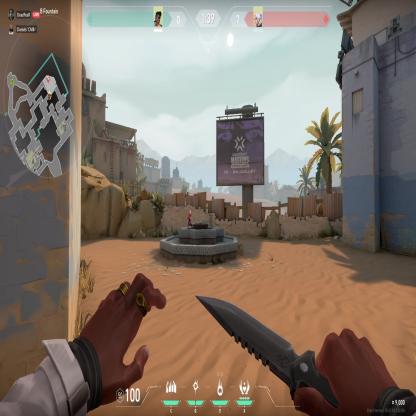
Label: enemy